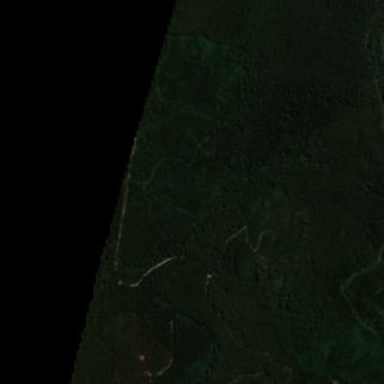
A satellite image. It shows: Forestry area.